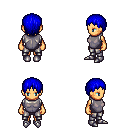
a pixel art fantasy rpg character, female body template, human, tanned skin, steel chest armor, metal pants, blue plain hairstyle, metal boots, four views (front, back, left, right), 2x2 character sprite sheet, small pixel art, hard edges, no anti-aliasing